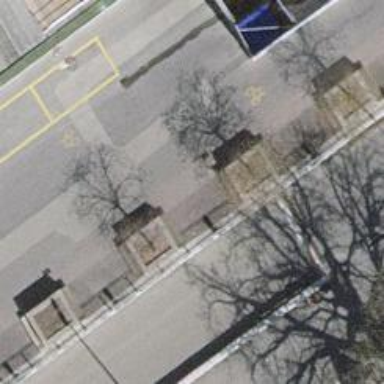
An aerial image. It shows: Brown bench.